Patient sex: M
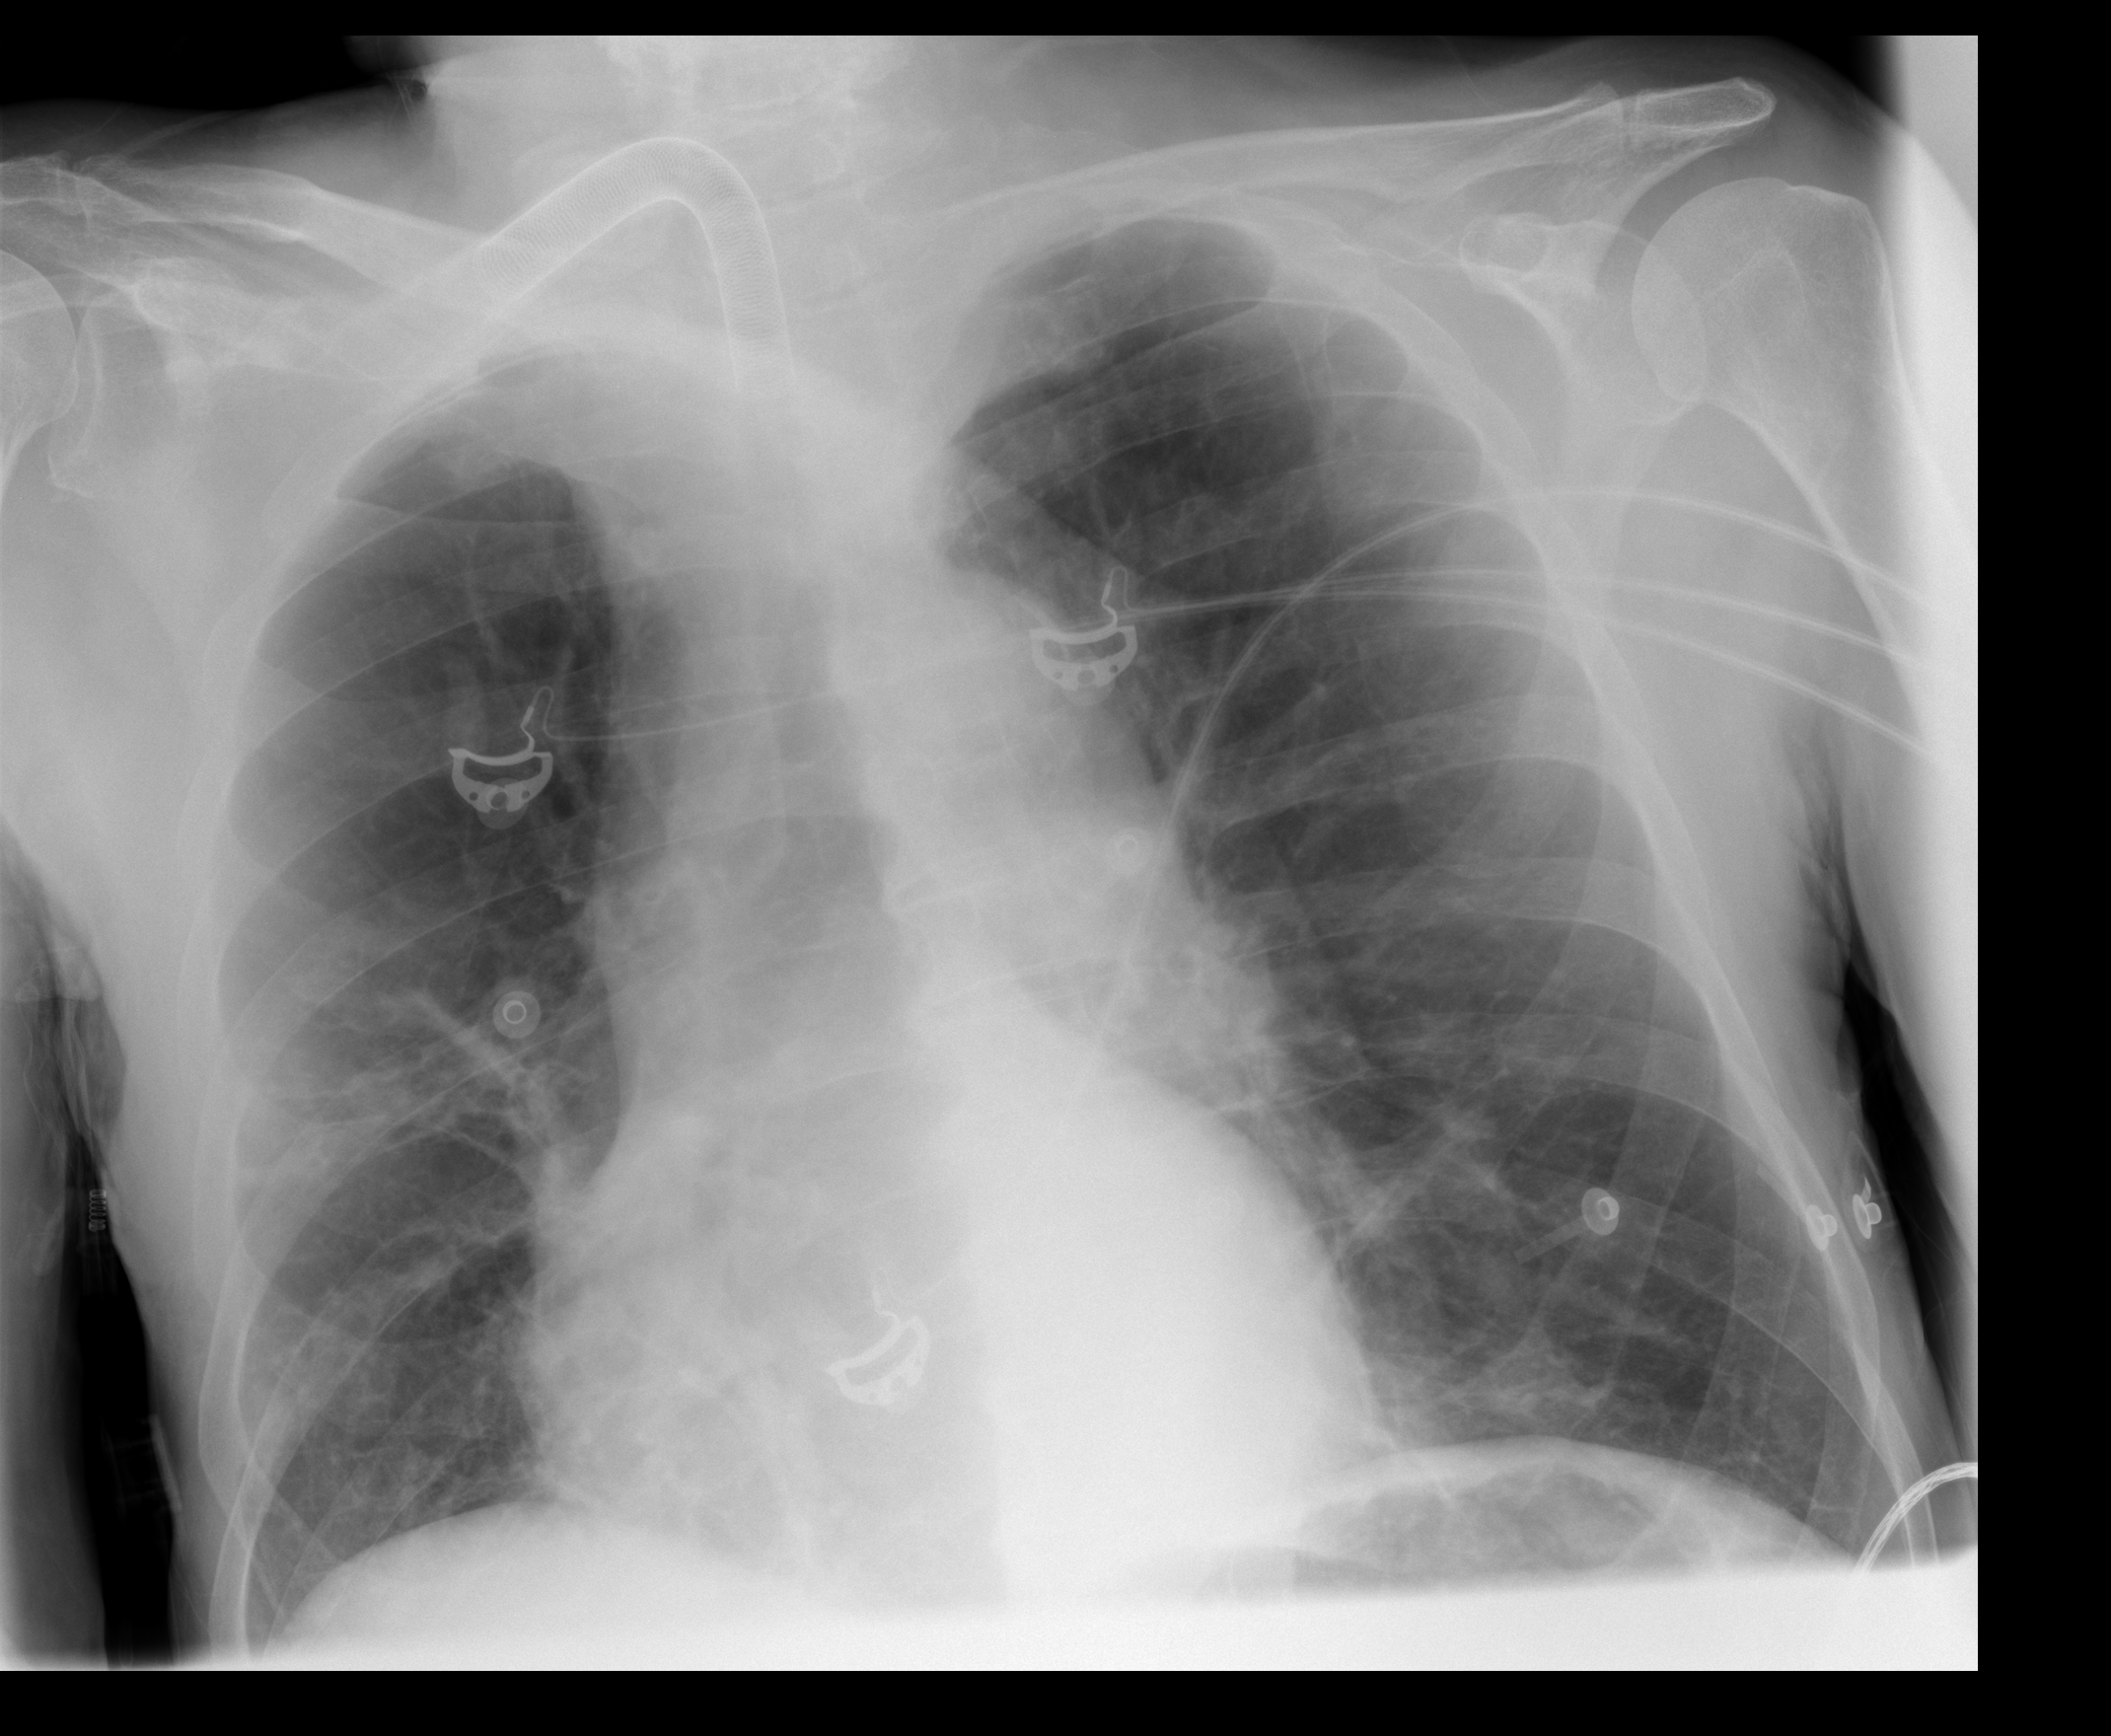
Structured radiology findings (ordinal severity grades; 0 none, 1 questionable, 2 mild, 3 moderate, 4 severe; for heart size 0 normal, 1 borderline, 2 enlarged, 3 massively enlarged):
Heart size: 0
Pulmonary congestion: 0
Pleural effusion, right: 0
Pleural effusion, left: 0
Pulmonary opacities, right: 0
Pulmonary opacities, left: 0
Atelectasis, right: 2
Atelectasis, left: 0